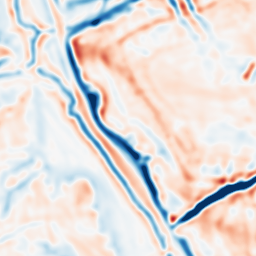
Category: multiscale
Decomposition family: dog
Decomposition parameters: sigma_low: 3
sigma_high: 5
Upsampling method: cubic_catmull_rom
Upsampling parameters: scale: 2
Upsampling scale: 2